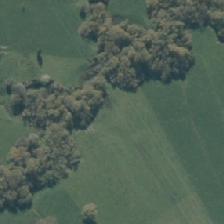
Land cover: deciduous_hardwood